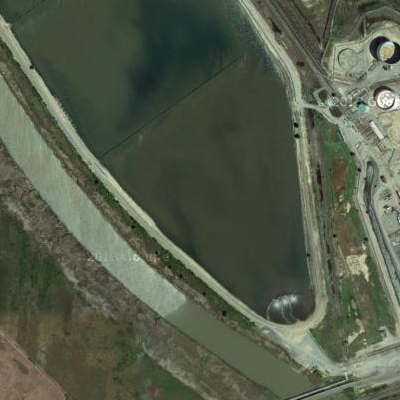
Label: RiverLake